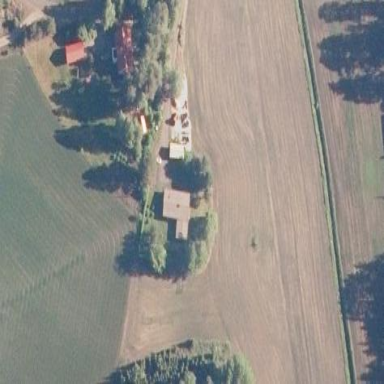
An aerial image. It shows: Farmyard area.